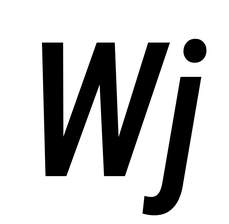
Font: Roboto-Italic_Condensed_Medium_Italic